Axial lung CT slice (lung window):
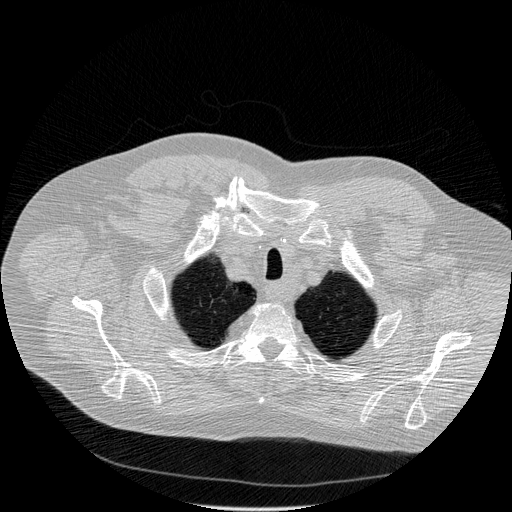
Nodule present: no